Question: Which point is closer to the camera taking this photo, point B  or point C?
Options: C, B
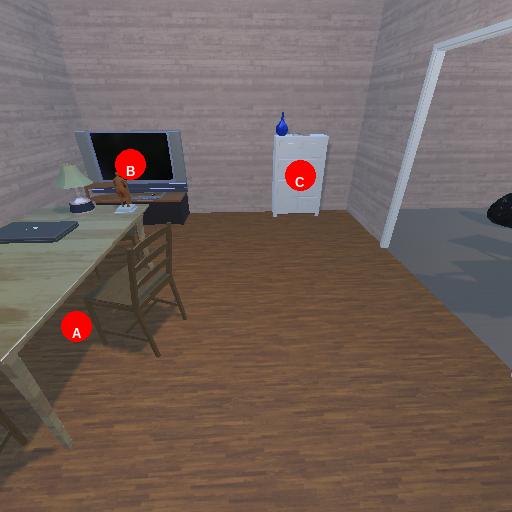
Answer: C